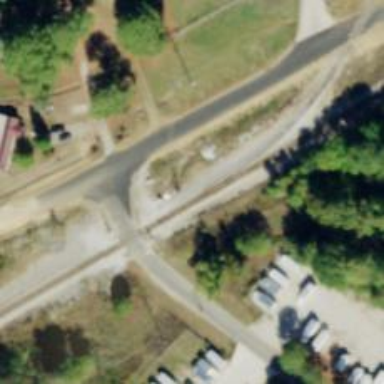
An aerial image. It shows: Railway spur junction.